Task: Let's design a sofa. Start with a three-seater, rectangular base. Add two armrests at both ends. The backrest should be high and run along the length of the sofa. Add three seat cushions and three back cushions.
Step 286:
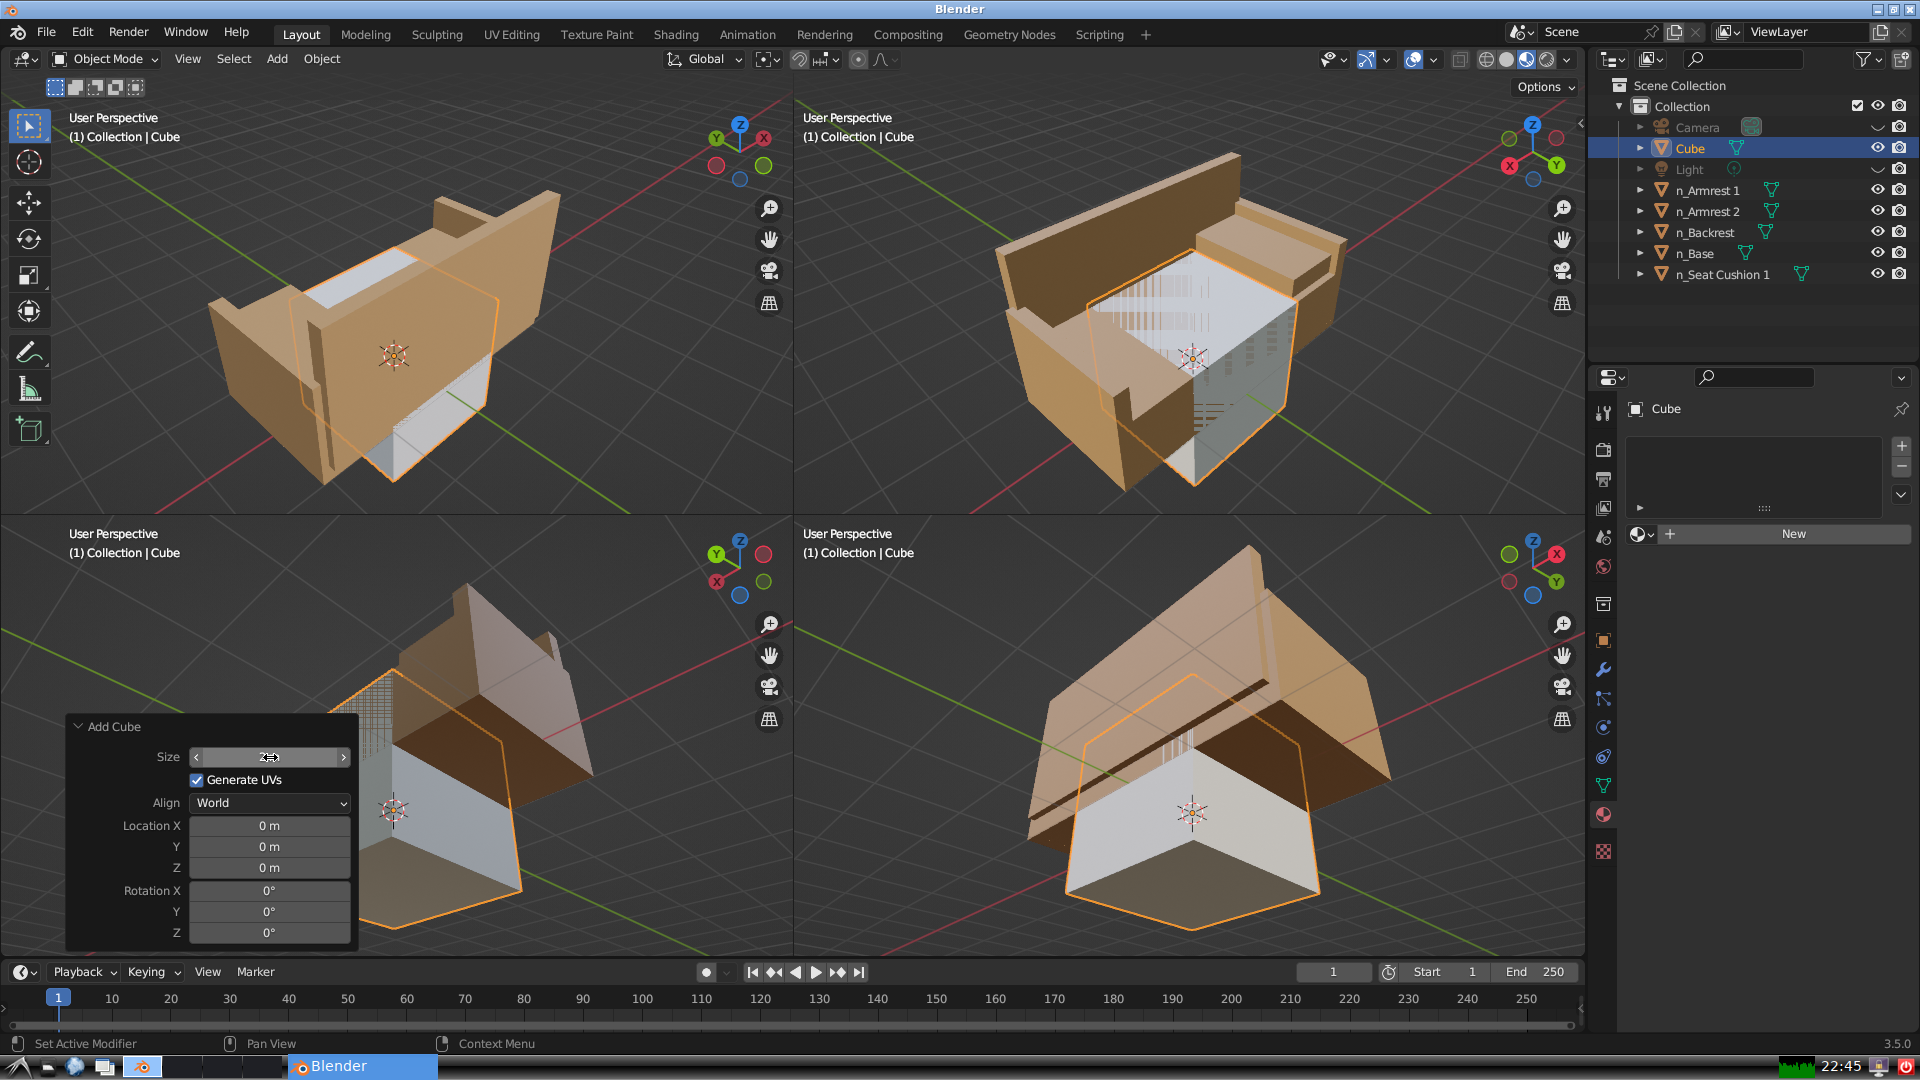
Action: {"mouse_move": [960, 540]}